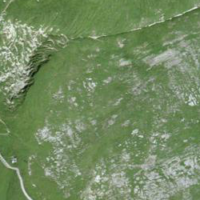
EUNIS habitat code: 26
Species observed at this site:
Arnica montana
Campanula glomerata